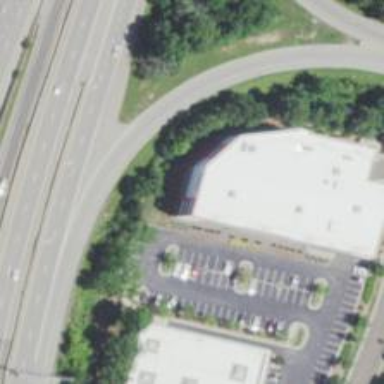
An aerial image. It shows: Commercial building with storage rental shop inside.